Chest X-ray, PA view. Patient: 52 years old, sex F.
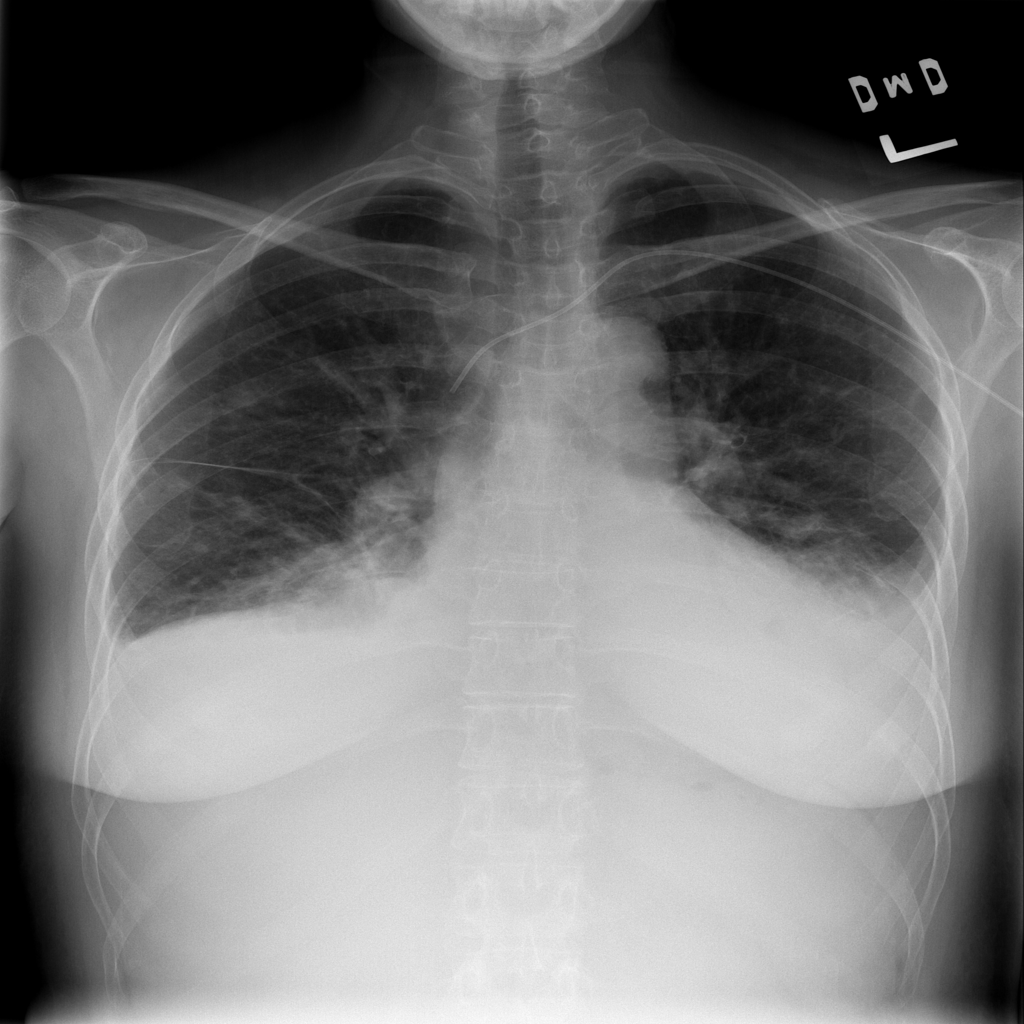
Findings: Edema, Effusion, Pneumonia